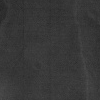
Atmospheric dust classification: dusty